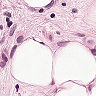
Metastatic tissue present: yes